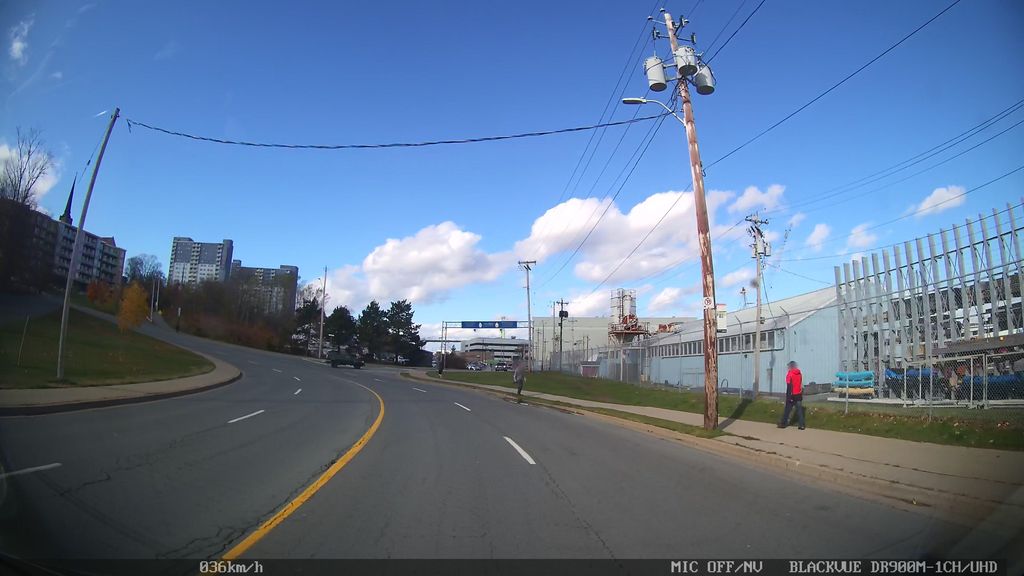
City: halifax